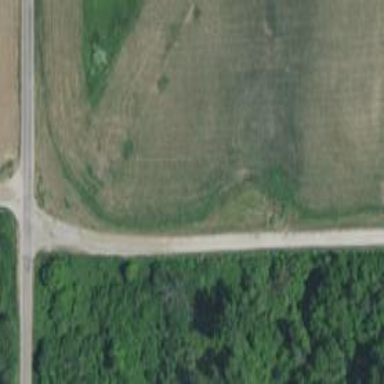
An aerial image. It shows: Unclassified road.